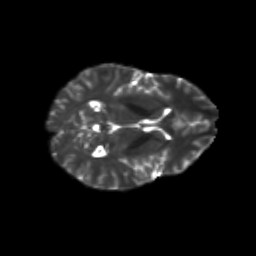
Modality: T2w
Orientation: axial
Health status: healthy
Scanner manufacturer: philips
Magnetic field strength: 3 T
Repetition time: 9.75 s
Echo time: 0.092 s